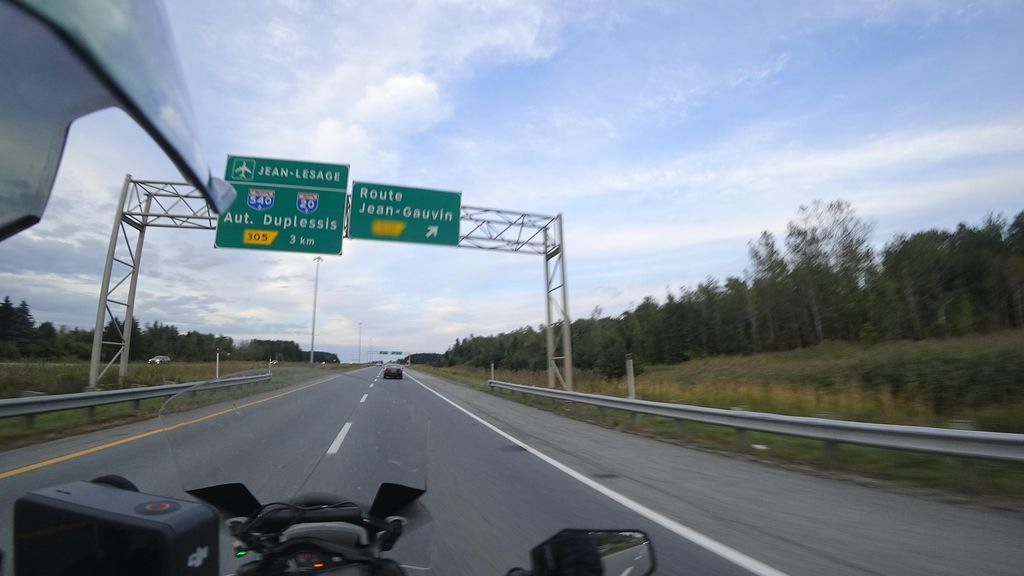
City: quebec_city